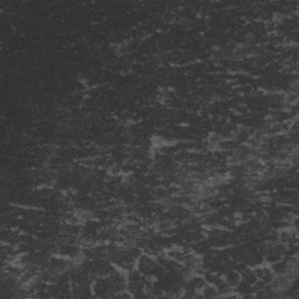
Label: frost